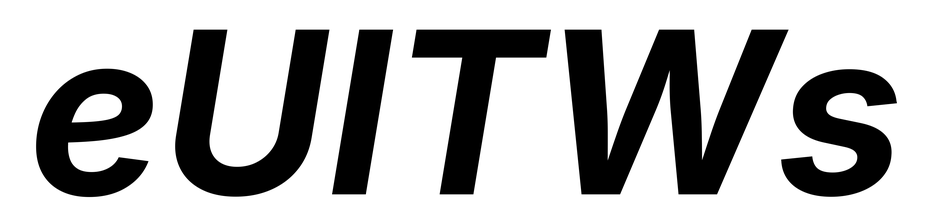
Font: Inter-Italic_Bold_Italic